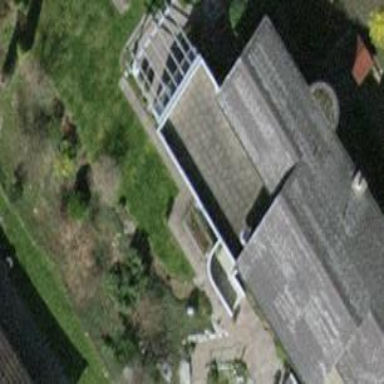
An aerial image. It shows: Terrace building.